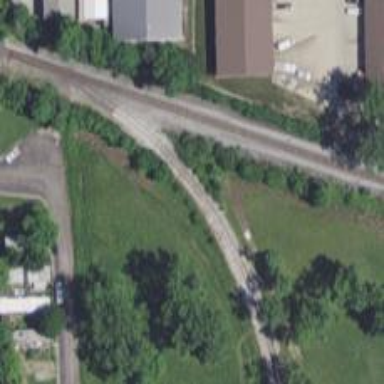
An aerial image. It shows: Rail spur service.